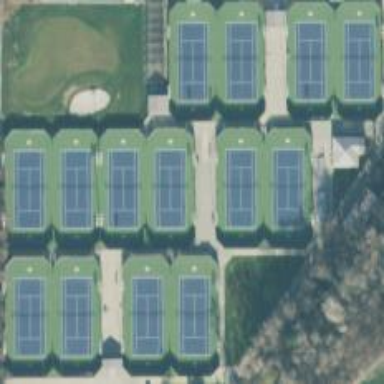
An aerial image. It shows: Tennis court on pitch designated for leisure land.